Interaction volume radius: 5 \u00c5
Interaction volume height: 15 \u00c5
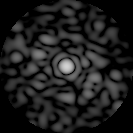
Disorder parameter: 0.8993